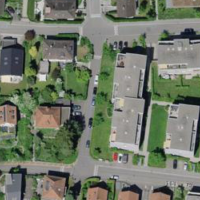
EUNIS habitat code: 54
Species observed at this site:
Porcellio scaber